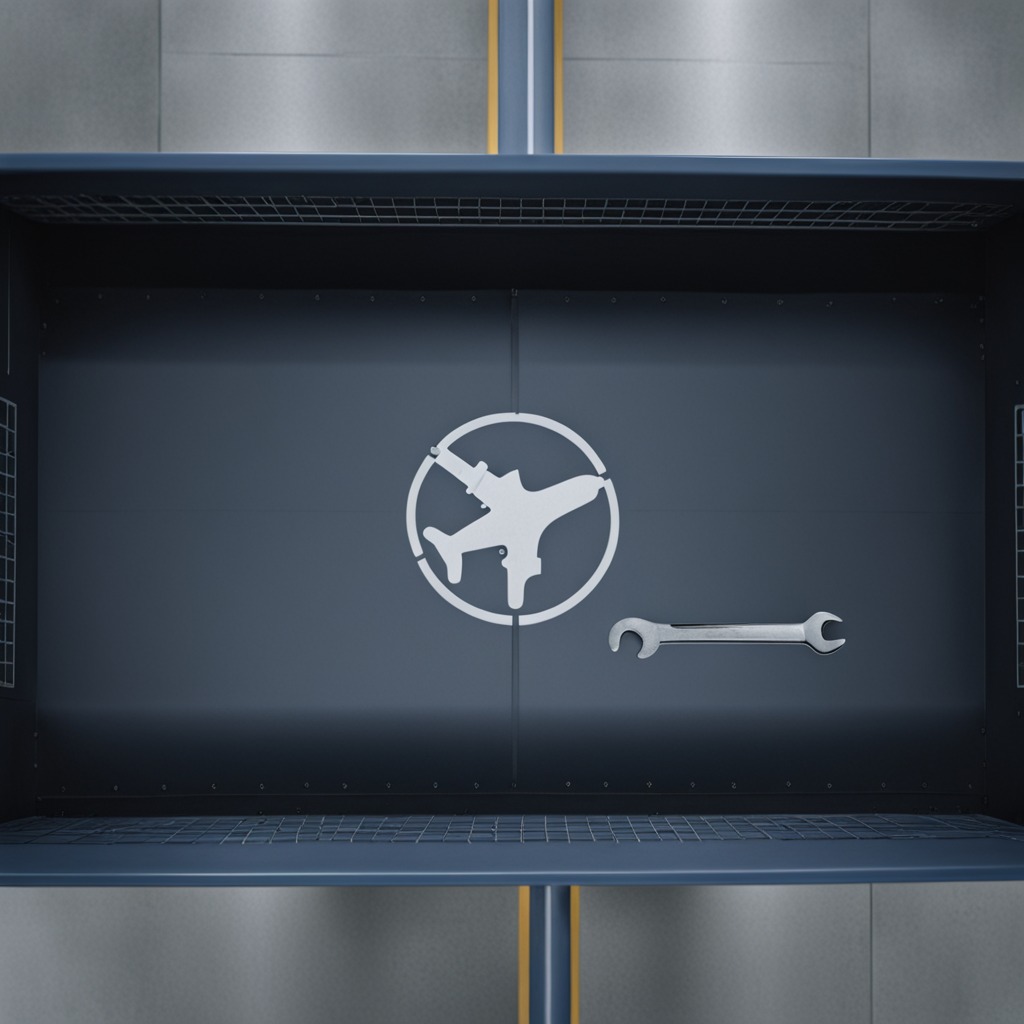
A wrench is lying on a toolbox surface in an airplane hangar workshop 8K.